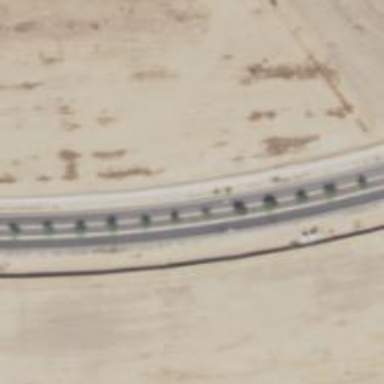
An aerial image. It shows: Tertiary road with asphalt surface.